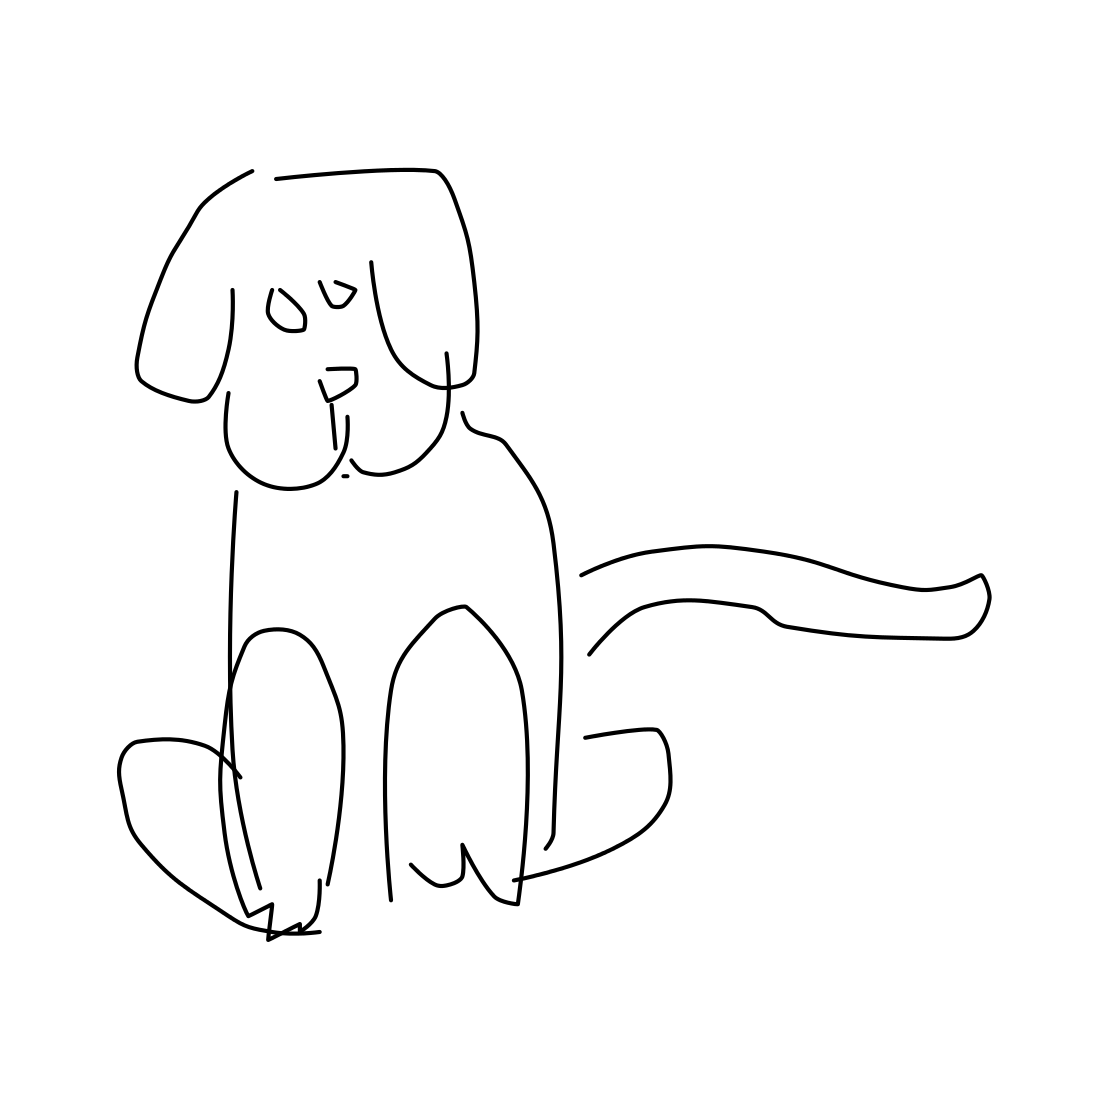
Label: dog